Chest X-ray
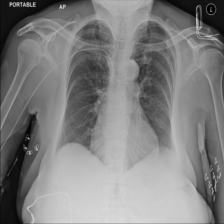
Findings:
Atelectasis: negative
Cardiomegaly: negative
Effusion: negative
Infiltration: negative
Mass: negative
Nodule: negative
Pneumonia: negative
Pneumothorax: negative
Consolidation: negative
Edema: negative
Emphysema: negative
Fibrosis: negative
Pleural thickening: negative
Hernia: negative